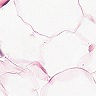
Metastatic tissue present: no